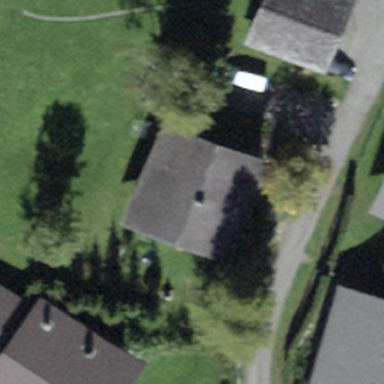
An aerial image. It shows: Residential building.